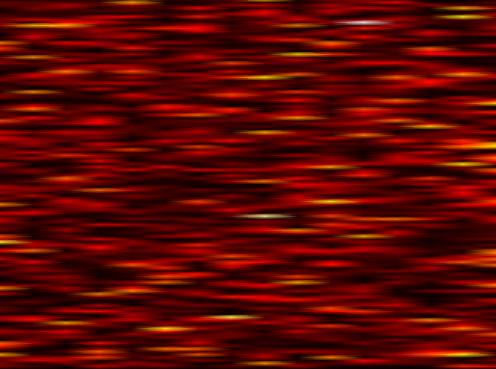
Label: UFMC